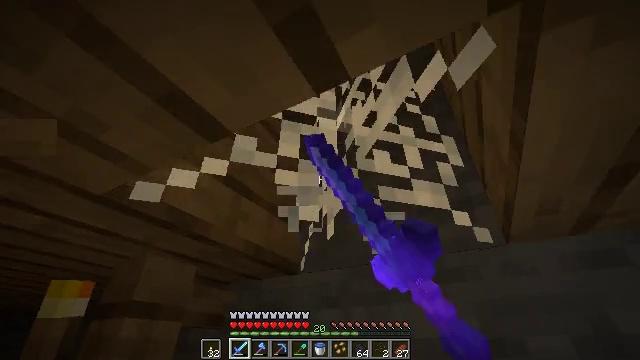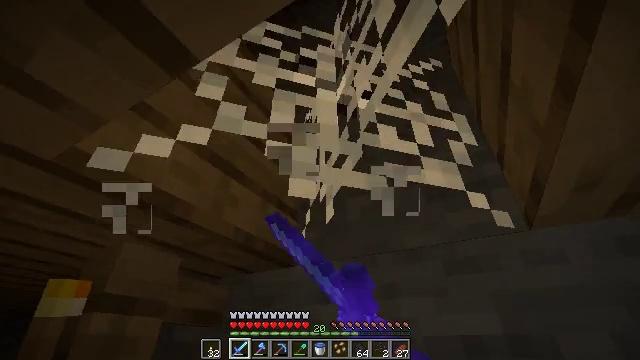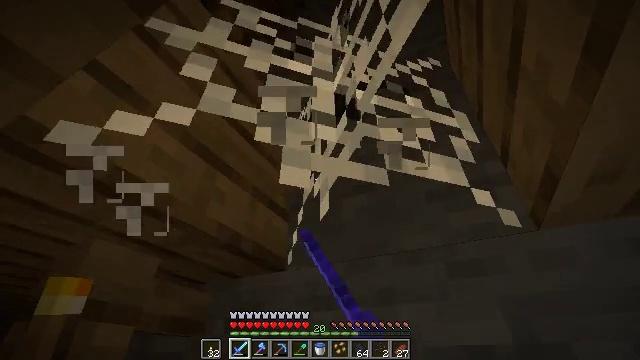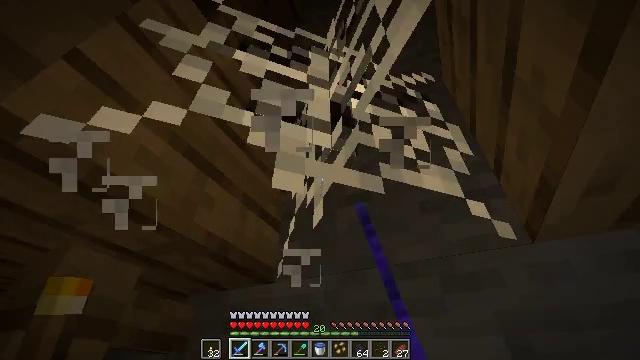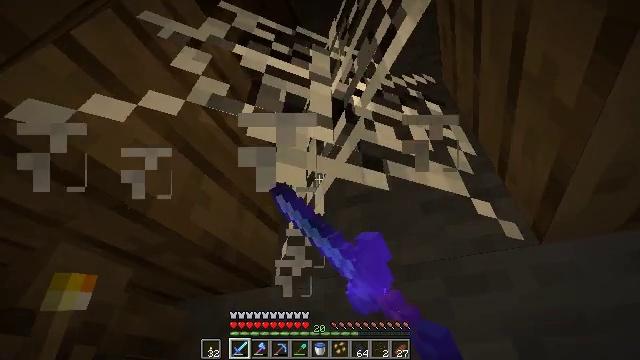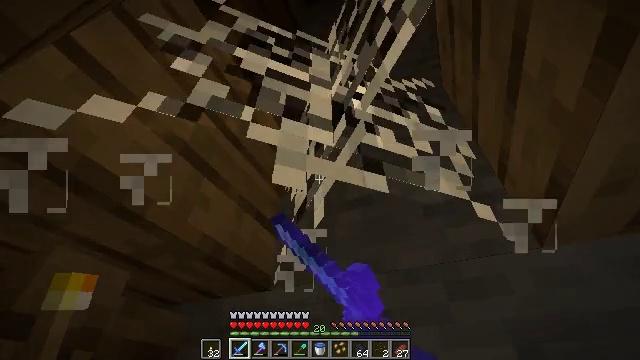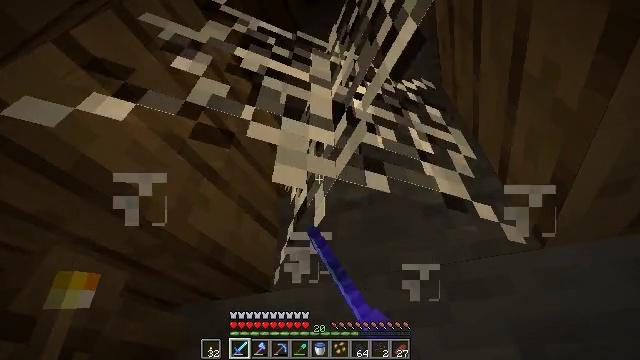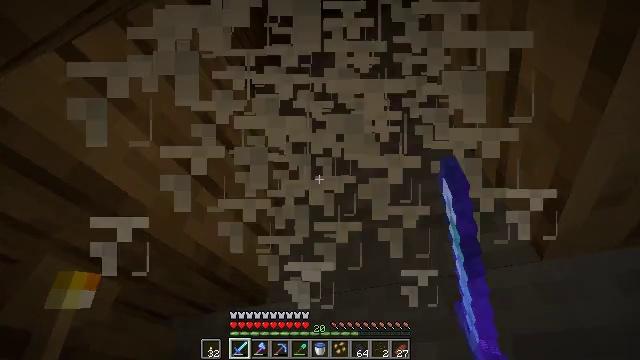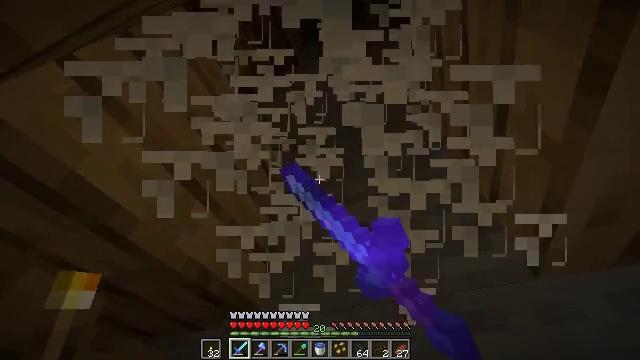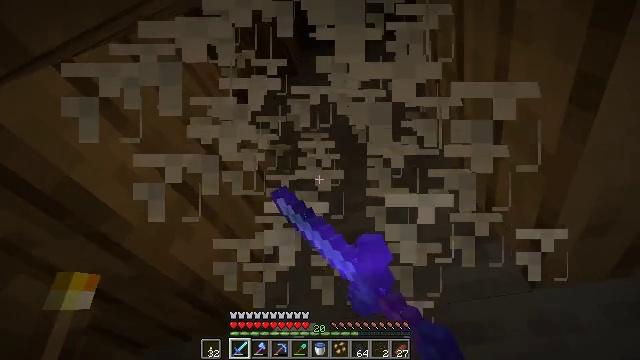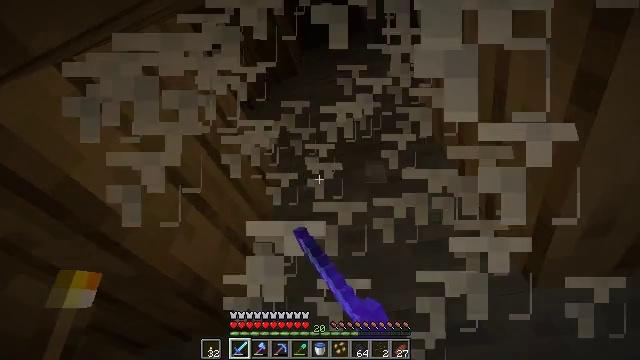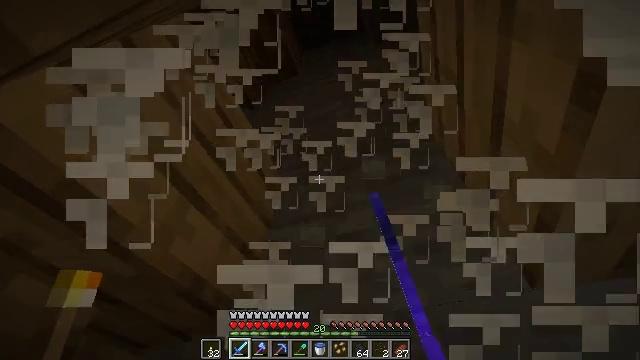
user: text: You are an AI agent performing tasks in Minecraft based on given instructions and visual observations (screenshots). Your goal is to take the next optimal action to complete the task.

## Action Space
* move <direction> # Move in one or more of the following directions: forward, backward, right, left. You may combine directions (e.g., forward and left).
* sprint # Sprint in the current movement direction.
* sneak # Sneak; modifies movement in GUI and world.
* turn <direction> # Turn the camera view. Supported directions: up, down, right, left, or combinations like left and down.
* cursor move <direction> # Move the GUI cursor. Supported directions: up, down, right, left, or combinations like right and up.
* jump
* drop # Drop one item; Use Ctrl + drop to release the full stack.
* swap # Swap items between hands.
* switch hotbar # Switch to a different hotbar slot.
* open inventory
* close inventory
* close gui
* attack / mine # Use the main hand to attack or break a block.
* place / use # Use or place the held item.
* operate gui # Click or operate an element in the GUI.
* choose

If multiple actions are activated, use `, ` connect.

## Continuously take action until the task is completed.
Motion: motion action
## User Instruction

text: Remove the cobweb to avoid getting stuck.
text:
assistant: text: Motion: attack / mine
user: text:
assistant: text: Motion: turn right and up, attack / mine
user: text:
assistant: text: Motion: turn right and up, attack / mine
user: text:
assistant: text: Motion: turn up, attack / mine
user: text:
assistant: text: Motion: attack / mine
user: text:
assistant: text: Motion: attack / mine
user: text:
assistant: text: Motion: turn up, attack / mine
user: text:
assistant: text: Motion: turn right and up, attack / mine
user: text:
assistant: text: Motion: turn right and up, attack / mine
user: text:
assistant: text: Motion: attack / mine
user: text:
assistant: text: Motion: attack / mine
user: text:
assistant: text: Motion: attack / mine